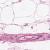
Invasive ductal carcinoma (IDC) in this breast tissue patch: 0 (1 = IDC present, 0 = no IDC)